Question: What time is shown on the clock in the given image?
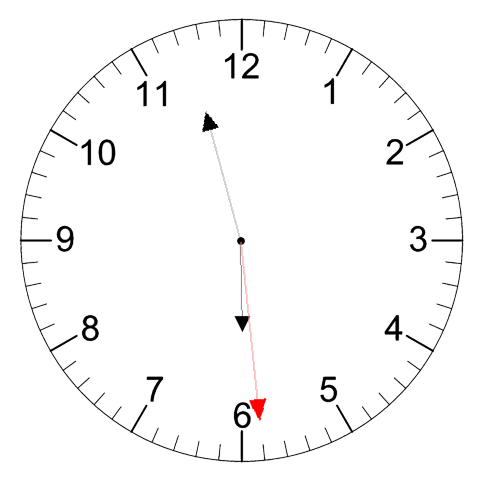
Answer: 05:57:29